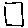
Label: square